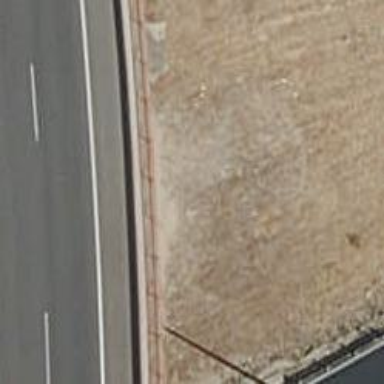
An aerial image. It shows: Jersey barrier wall.